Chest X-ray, AP view. Patient: 72 years old, sex M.
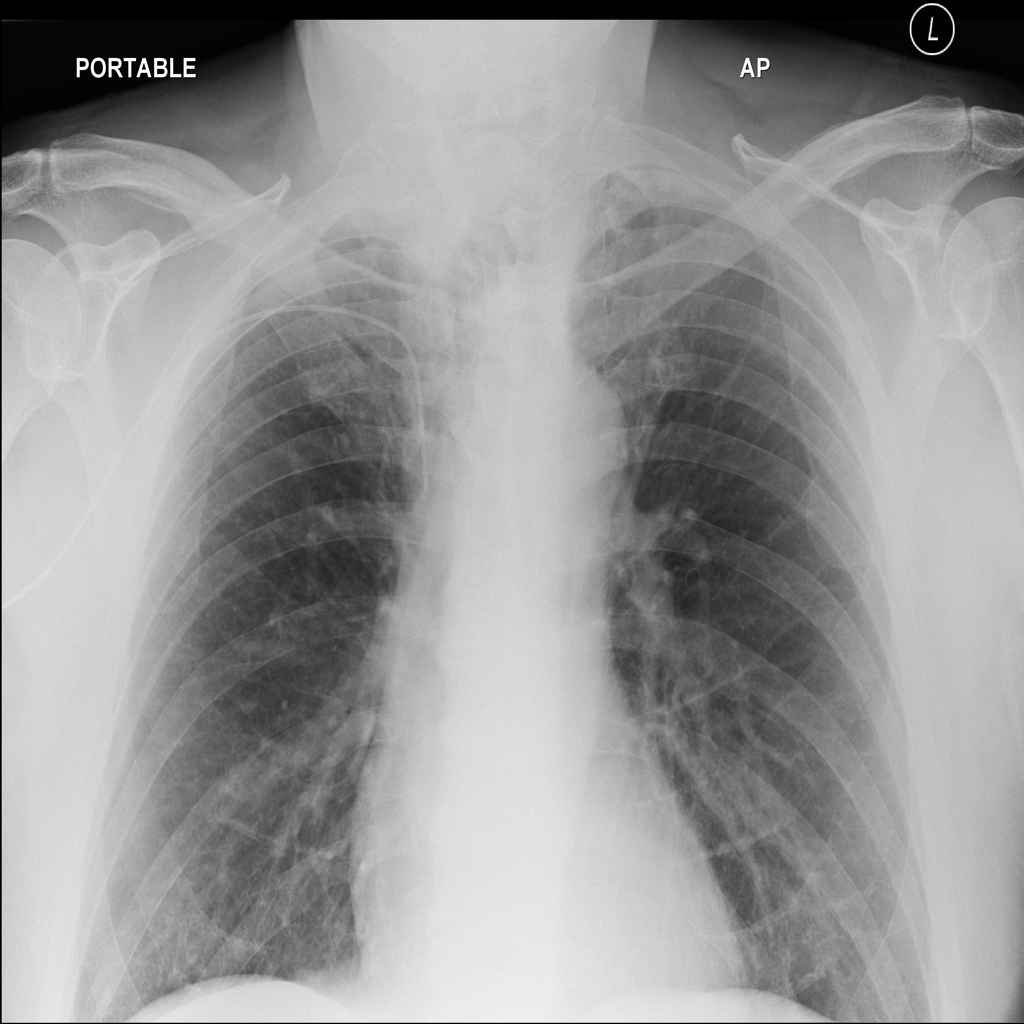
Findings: Fibrosis